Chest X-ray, PA view. Patient: 46 years old, sex M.
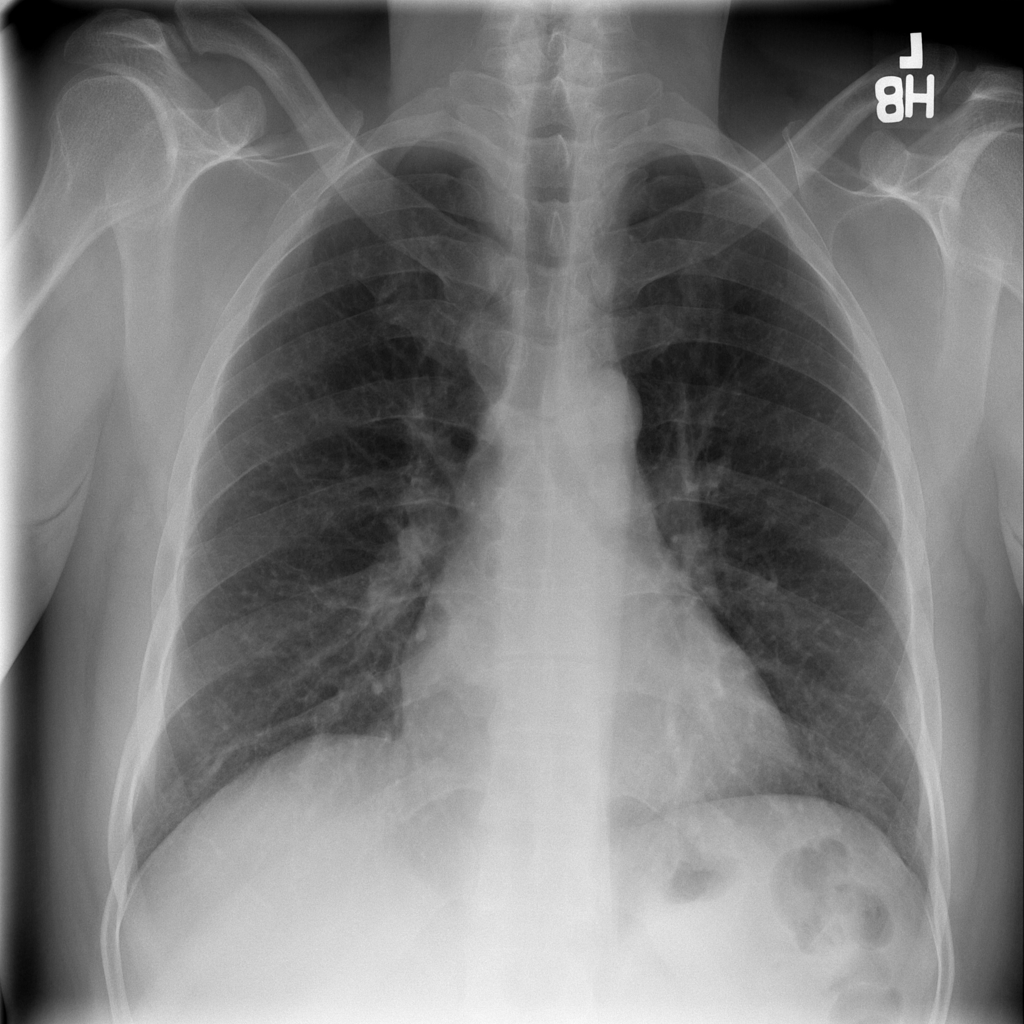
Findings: No Finding